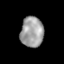
Tissue: lung
Cell type: Others
Senescence score: 0.174
Nuclear area (px): 683
Mean DAPI intensity: 158.741